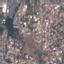
Land use / land cover class: Residential